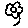
Label: flower